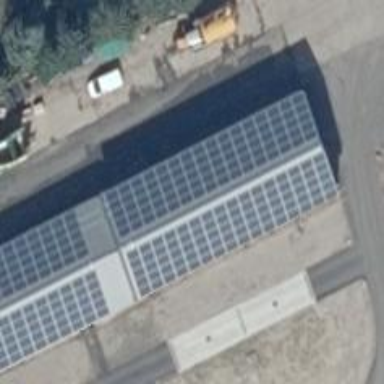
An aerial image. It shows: Solar photovoltaic panel generator.